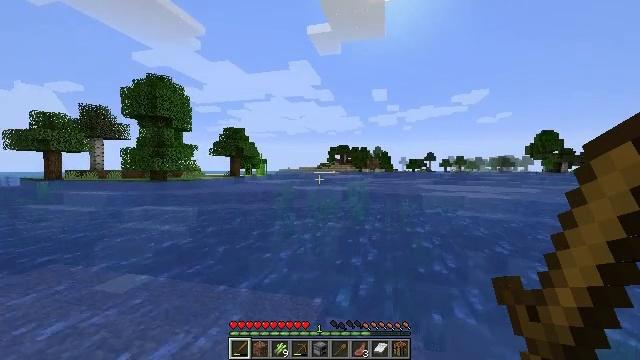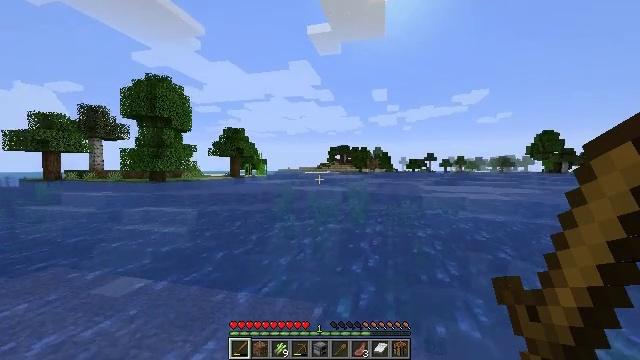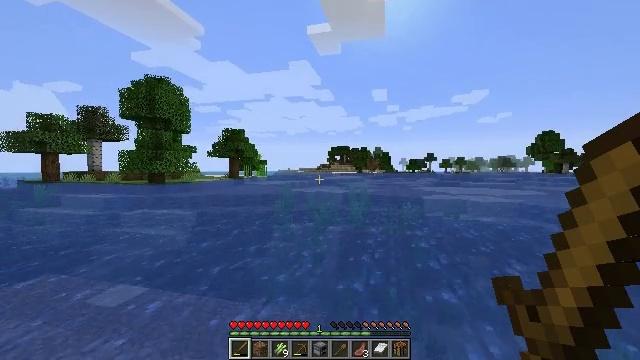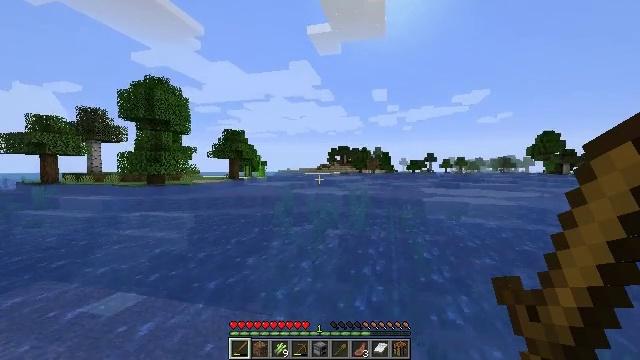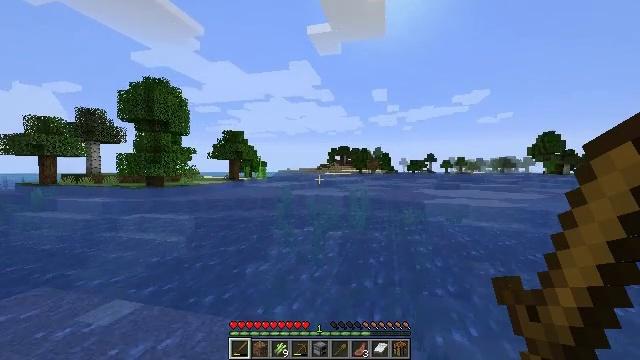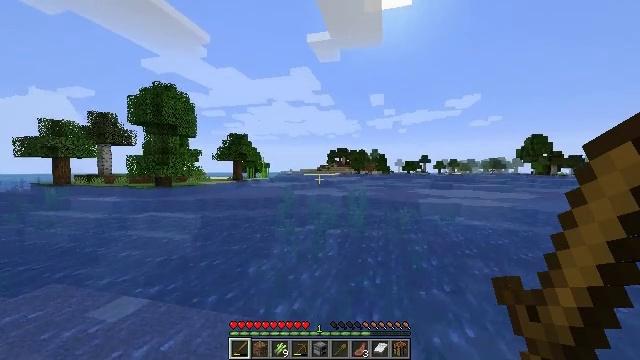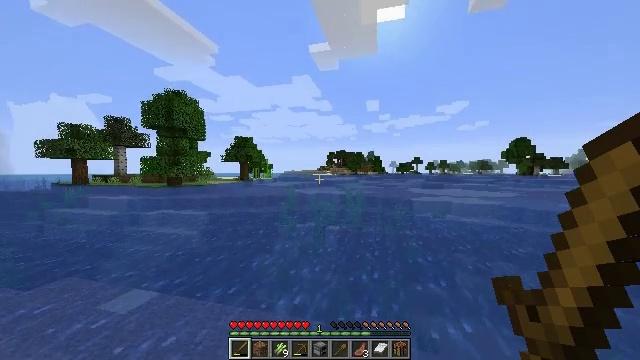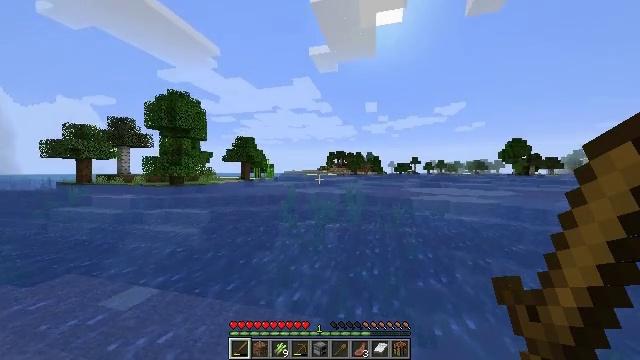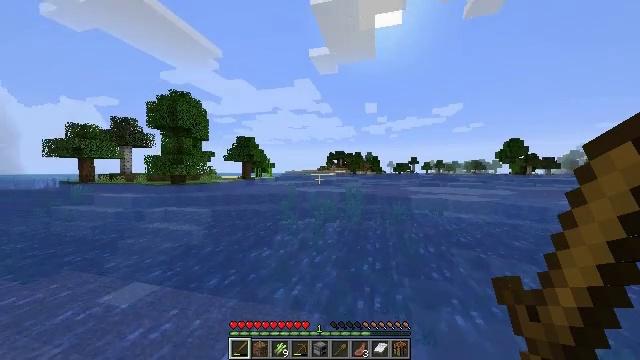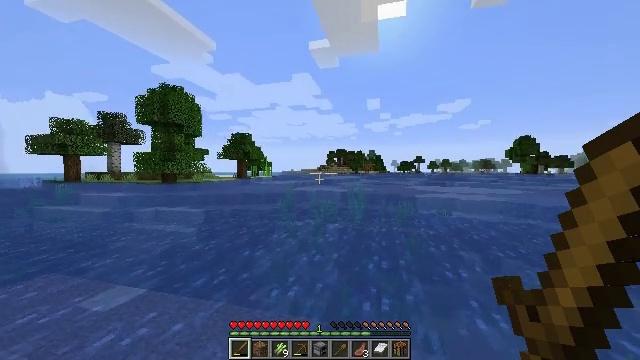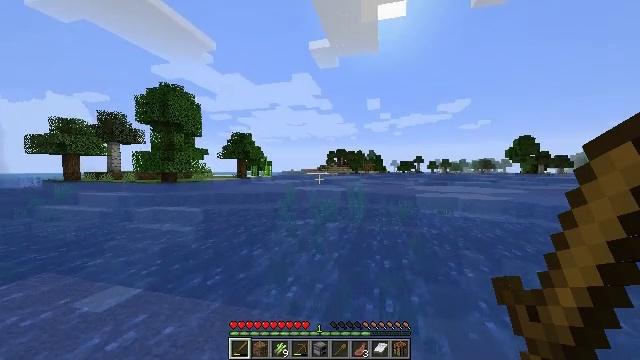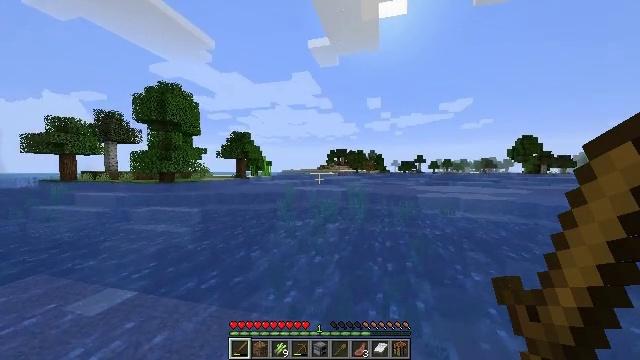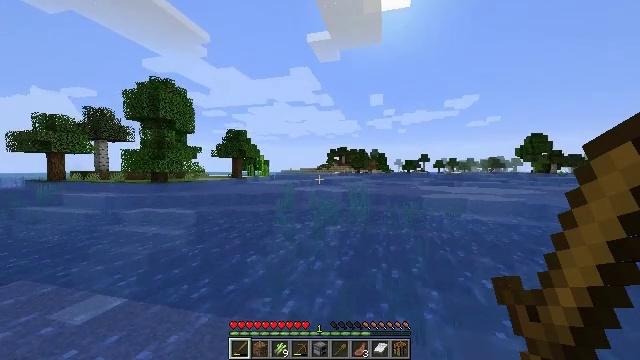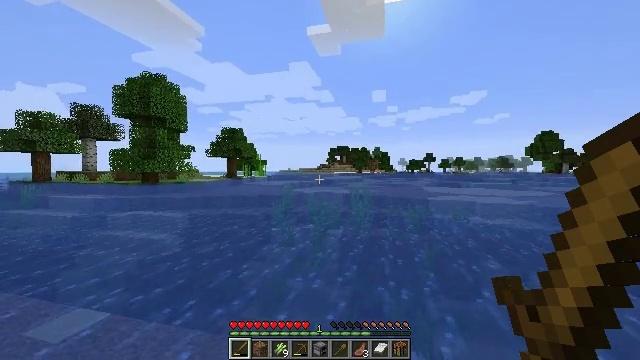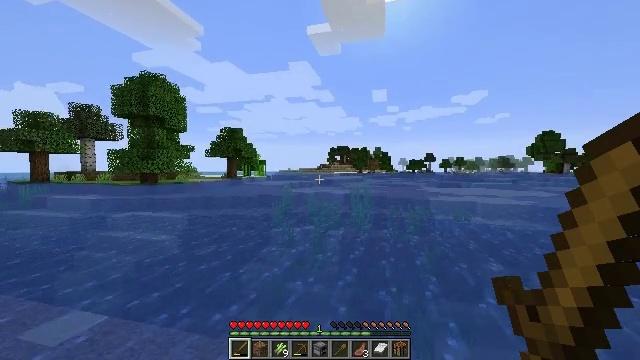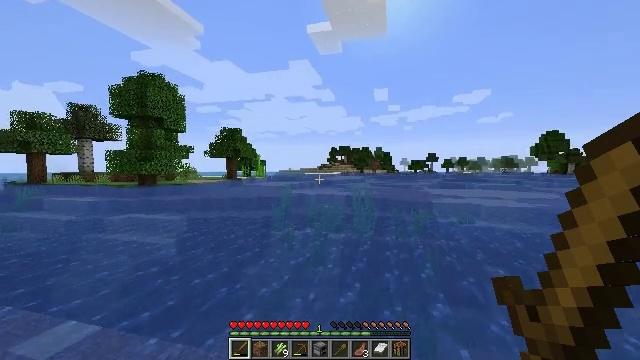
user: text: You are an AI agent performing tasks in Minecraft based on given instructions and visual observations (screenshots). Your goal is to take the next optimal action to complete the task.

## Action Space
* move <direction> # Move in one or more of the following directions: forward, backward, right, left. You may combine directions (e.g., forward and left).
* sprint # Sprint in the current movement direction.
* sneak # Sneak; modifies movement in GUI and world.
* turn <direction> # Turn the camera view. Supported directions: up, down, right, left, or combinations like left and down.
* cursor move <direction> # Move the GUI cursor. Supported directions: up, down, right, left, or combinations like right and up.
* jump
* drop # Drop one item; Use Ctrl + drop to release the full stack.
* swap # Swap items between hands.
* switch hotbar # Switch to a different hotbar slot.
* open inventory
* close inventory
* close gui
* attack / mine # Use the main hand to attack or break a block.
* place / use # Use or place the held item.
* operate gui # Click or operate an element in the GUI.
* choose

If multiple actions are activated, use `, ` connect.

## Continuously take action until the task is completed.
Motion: motion action
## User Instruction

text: Break the sugar cane.
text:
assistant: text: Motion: move forward, sprint, jump
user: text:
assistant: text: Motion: move forward, sprint, jump
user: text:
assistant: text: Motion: move forward, sprint, jump
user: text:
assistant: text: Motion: move forward, sprint, jump
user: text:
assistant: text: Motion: move forward, sprint, jump
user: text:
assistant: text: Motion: move forward, sprint, jump
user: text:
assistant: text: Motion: move forward, sprint, jump
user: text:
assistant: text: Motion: move forward, sprint, jump
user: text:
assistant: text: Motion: move forward, sprint, jump
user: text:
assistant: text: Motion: move forward, sprint, jump
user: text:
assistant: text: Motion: move forward, sprint, jump
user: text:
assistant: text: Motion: move forward, sprint, jump
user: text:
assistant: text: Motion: move forward, sprint, jump
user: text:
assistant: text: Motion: move forward, sprint, jump
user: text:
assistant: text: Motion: move forward, sprint, jump
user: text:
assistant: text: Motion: move forward, sprint, jump
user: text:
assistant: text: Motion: move forward, sprint, jump
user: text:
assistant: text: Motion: move forward, sprint, jump
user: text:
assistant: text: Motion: move forward, sprint, jump
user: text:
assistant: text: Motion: move forward, sprint, jump
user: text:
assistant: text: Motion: move forward, sprint, jump
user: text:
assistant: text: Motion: move forward, sprint, jump
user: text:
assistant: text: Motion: move forward, sprint, jump
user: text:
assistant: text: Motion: move forward, sprint, jump
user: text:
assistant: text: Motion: move forward, sprint, jump
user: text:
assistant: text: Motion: move forward, sprint, jump
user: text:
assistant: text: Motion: move forward, sprint, jump
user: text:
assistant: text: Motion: move forward, sprint, jump
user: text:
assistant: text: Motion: move forward, sprint, jump
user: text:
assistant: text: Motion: move forward, sprint, jump